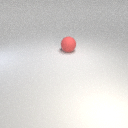
large red rubber sphere